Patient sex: M
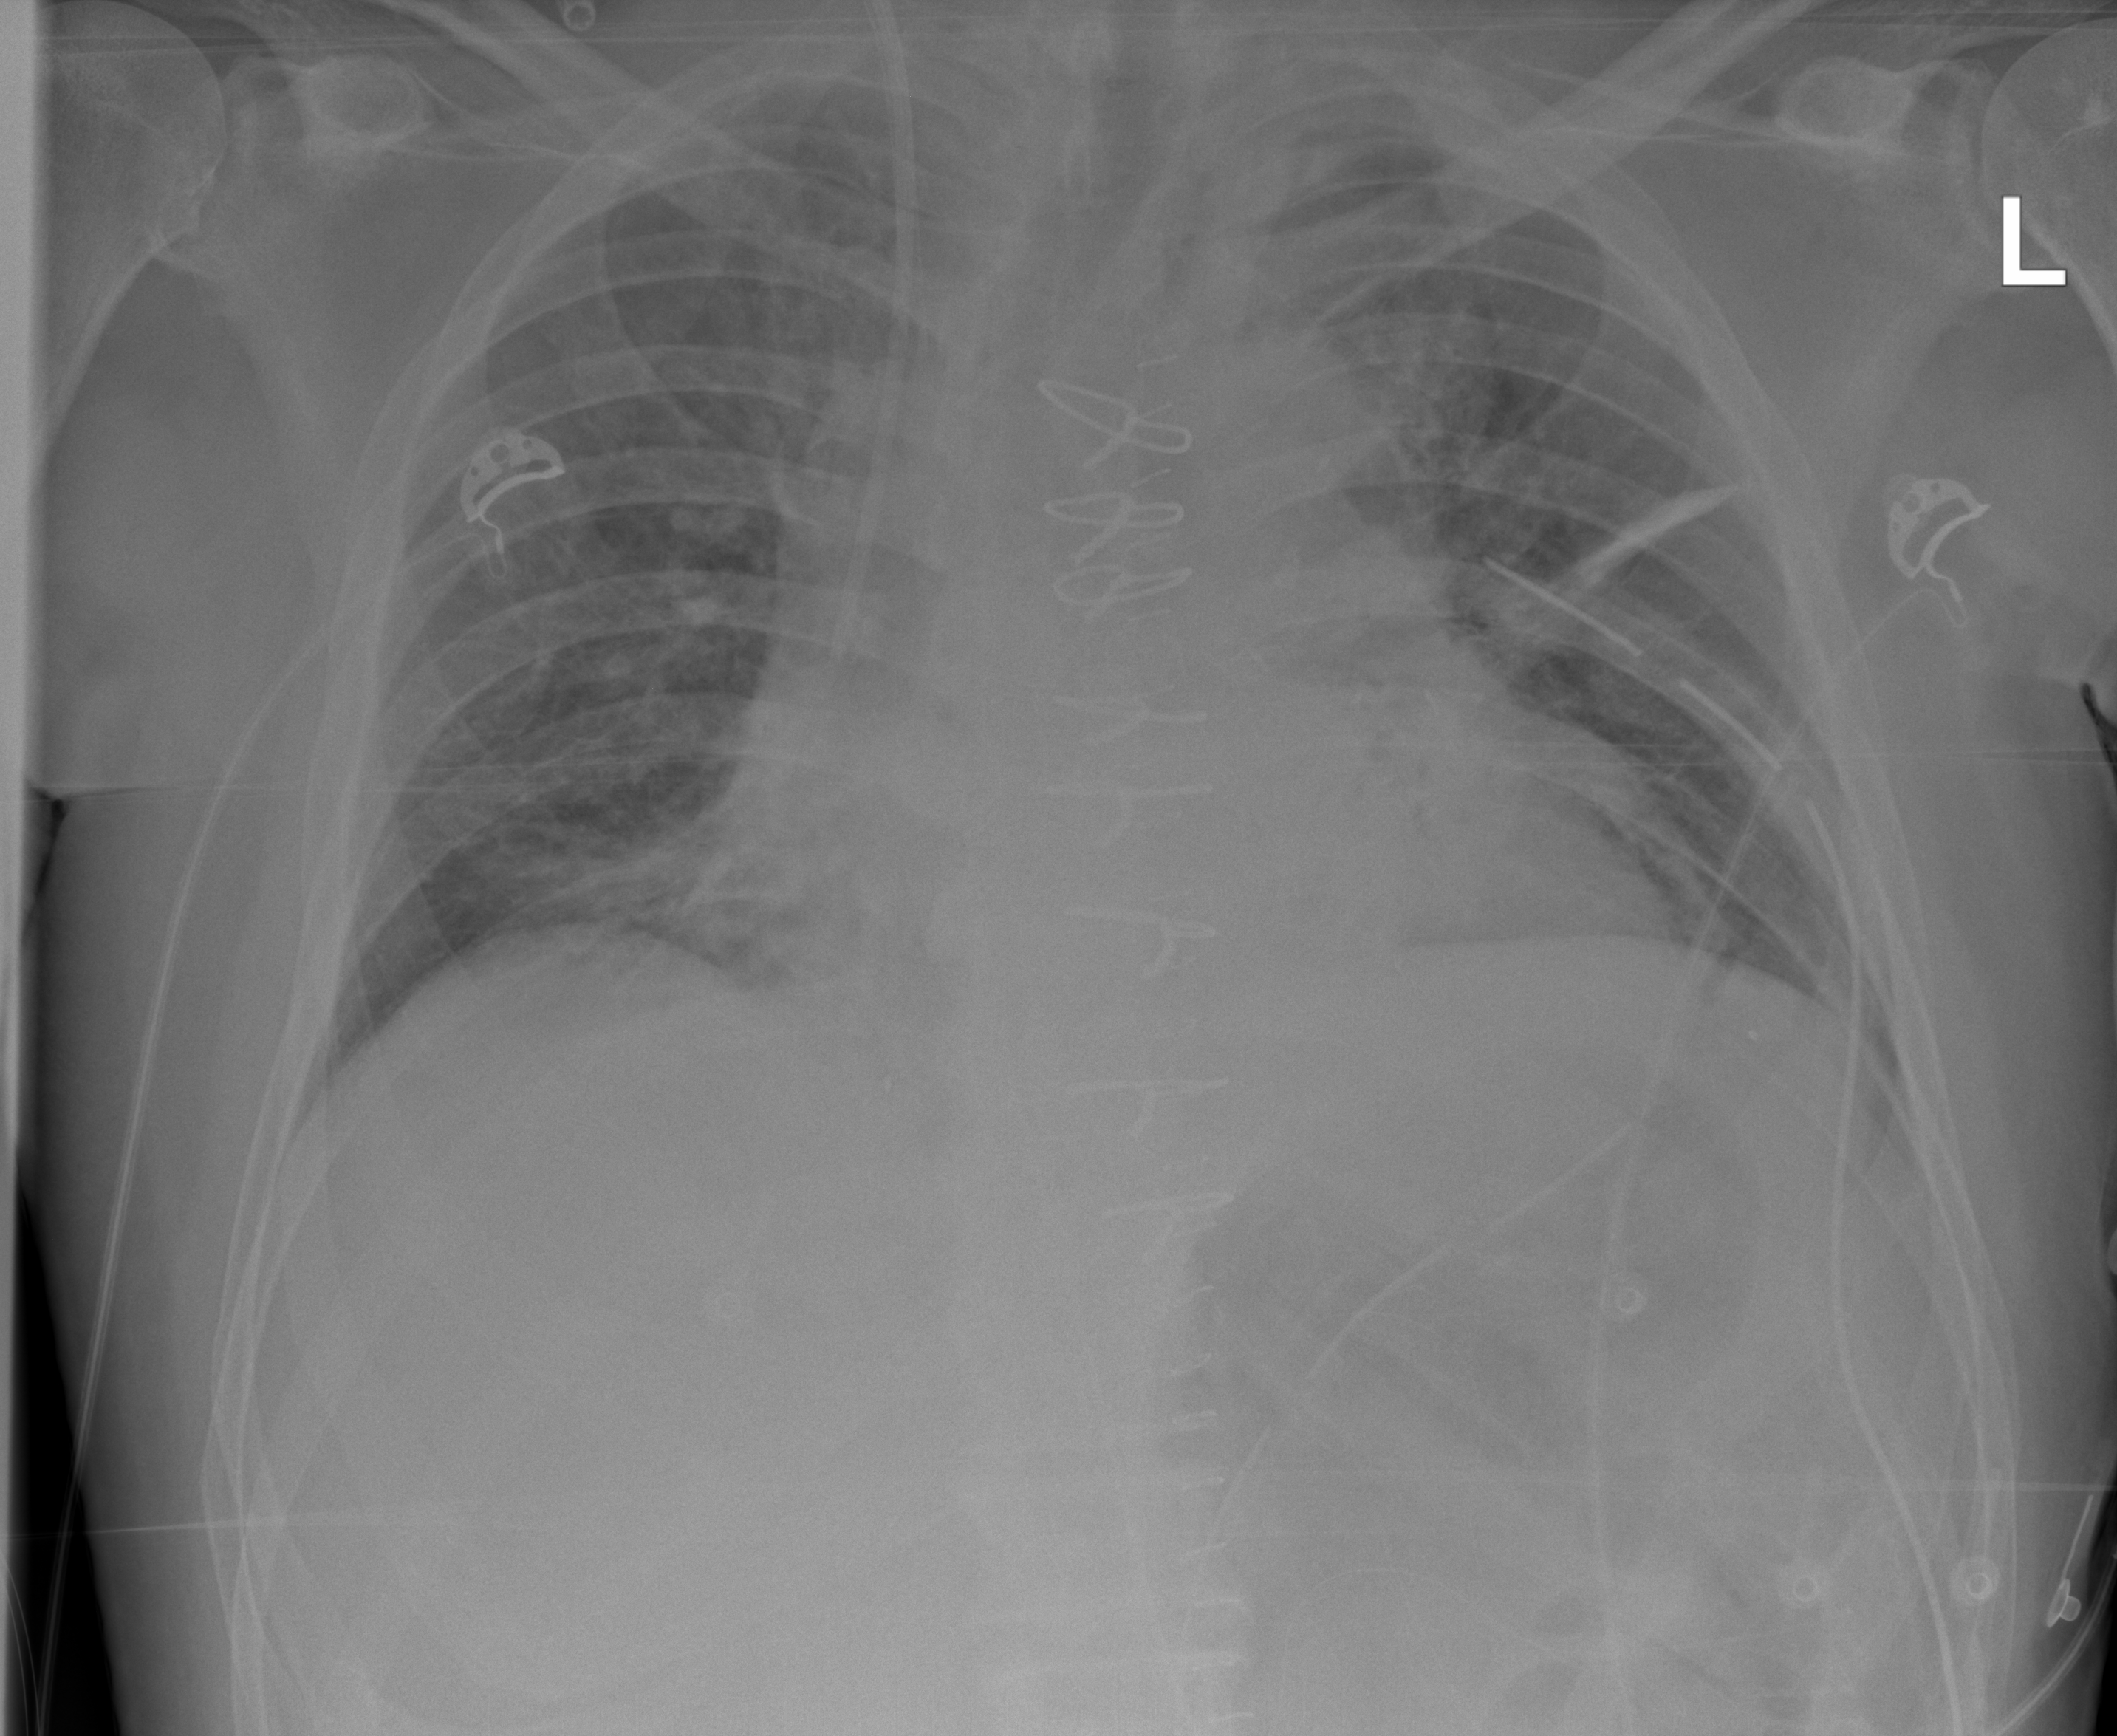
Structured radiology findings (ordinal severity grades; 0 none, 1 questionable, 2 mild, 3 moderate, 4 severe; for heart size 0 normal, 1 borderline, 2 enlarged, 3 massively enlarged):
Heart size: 2
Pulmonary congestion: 2
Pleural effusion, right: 0
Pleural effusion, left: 2
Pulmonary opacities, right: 2
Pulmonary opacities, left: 2
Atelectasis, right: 2
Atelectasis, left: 2